Interaction volume radius: 5 \u00c5
Interaction volume height: 40 \u00c5
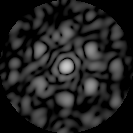
Disorder parameter: 0.681